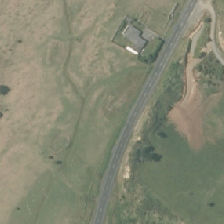
Land cover: urban_parkland